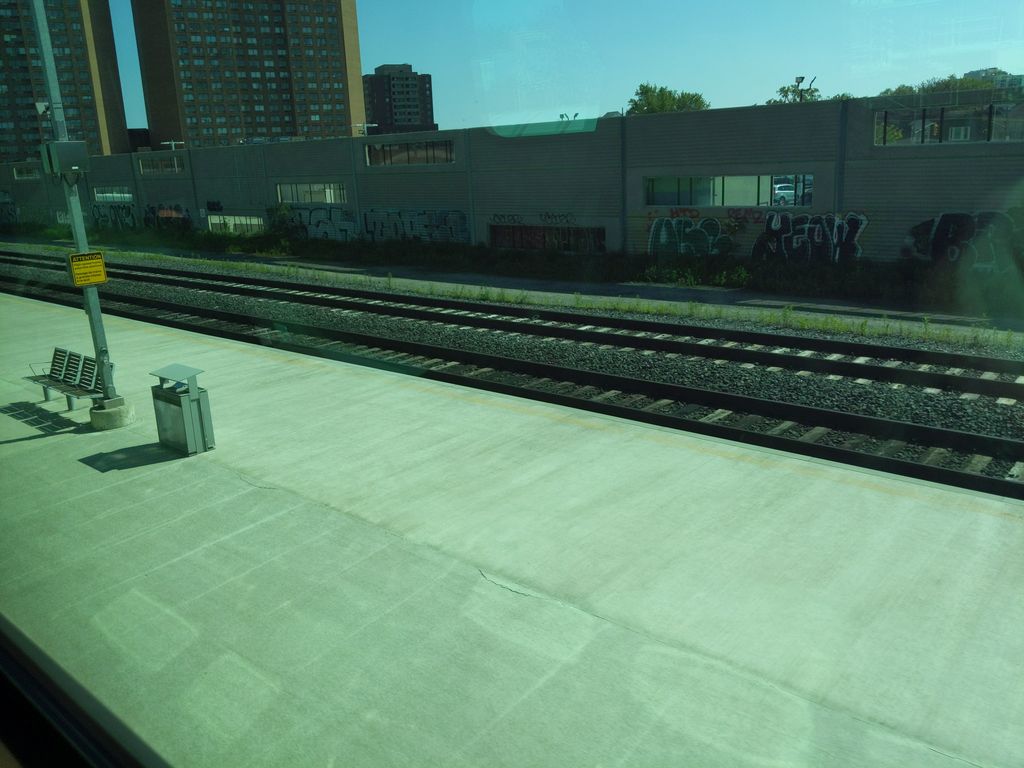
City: toronto